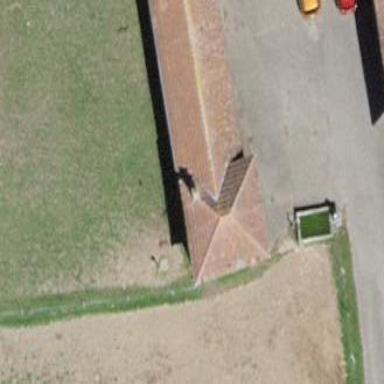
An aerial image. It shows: Farm auxiliary building.